Field crop: maize
Growth stage: 2
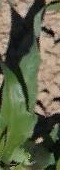
Species: maize